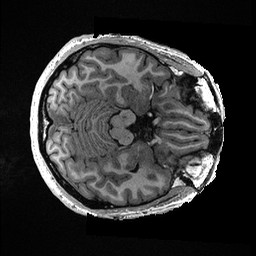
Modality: T1w
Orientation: axial
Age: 35
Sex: male
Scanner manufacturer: ge
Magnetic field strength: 3 T
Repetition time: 0.006952 s
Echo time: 0.00292 s